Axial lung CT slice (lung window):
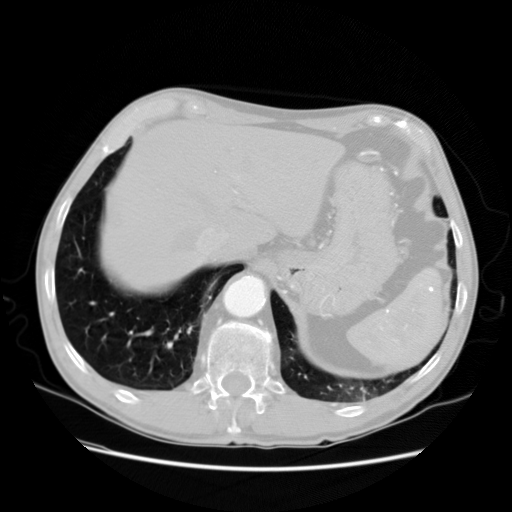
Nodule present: no